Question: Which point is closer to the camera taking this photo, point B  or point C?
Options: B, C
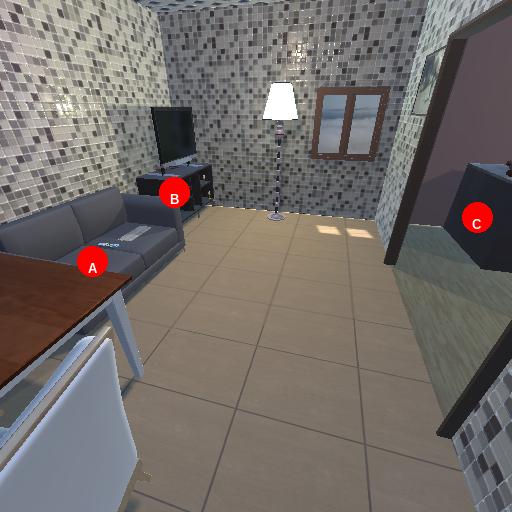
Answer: B